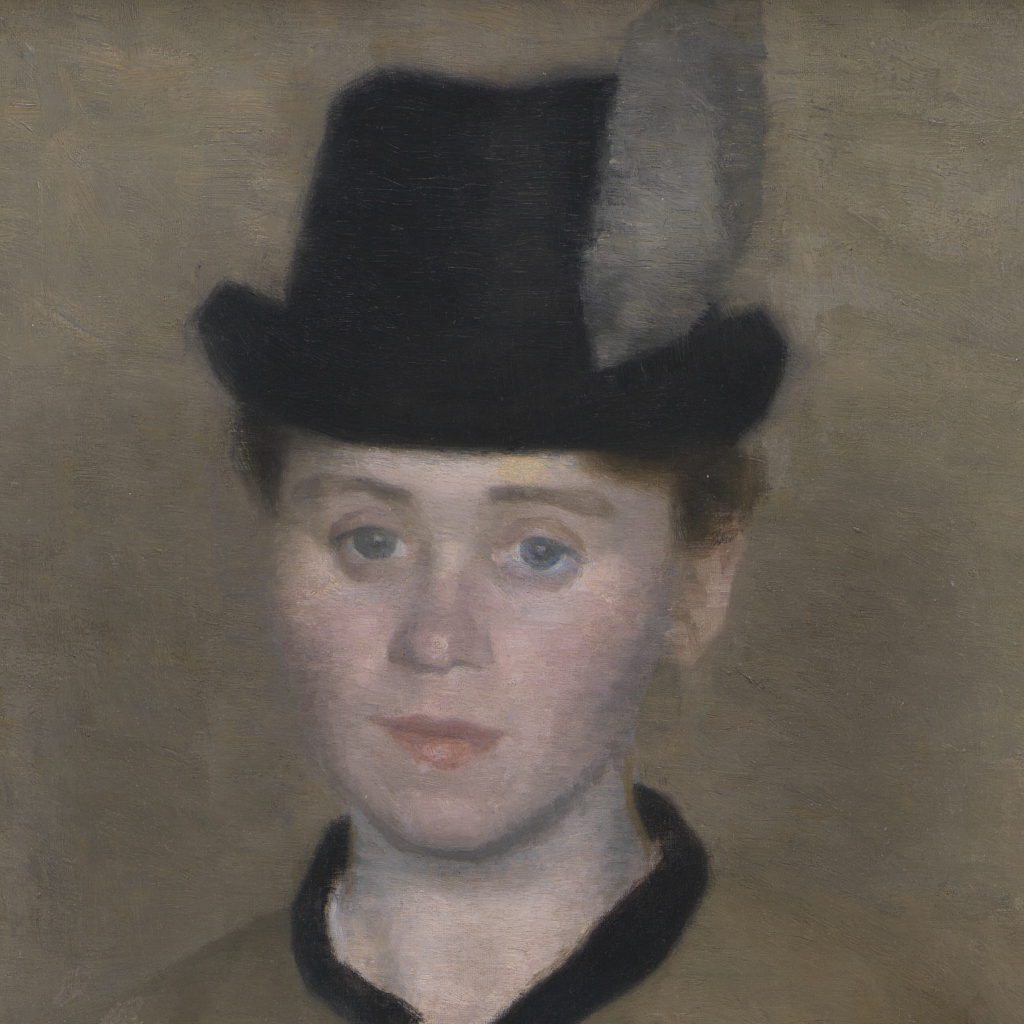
portrait painting, close up, bright diffused light, woman facing viewer, black top hat with grey feather, mustard yellow jacket with black trim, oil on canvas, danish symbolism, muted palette